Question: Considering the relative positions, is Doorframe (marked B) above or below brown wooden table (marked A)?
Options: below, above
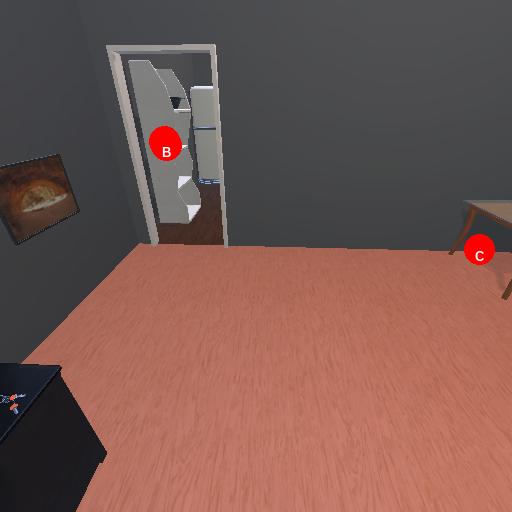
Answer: below